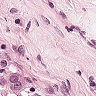
Metastatic tissue present: no